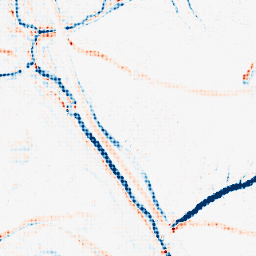
Category: morphological
Decomposition family: morphological_ellipse
Decomposition parameters: operation: average
width: 10
height: 5
Upsampling method: sinc_blackman
Upsampling parameters: scale: 8
kernel_size: 8
Upsampling scale: 8